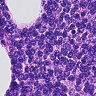
Metastatic tissue present: no